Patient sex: M
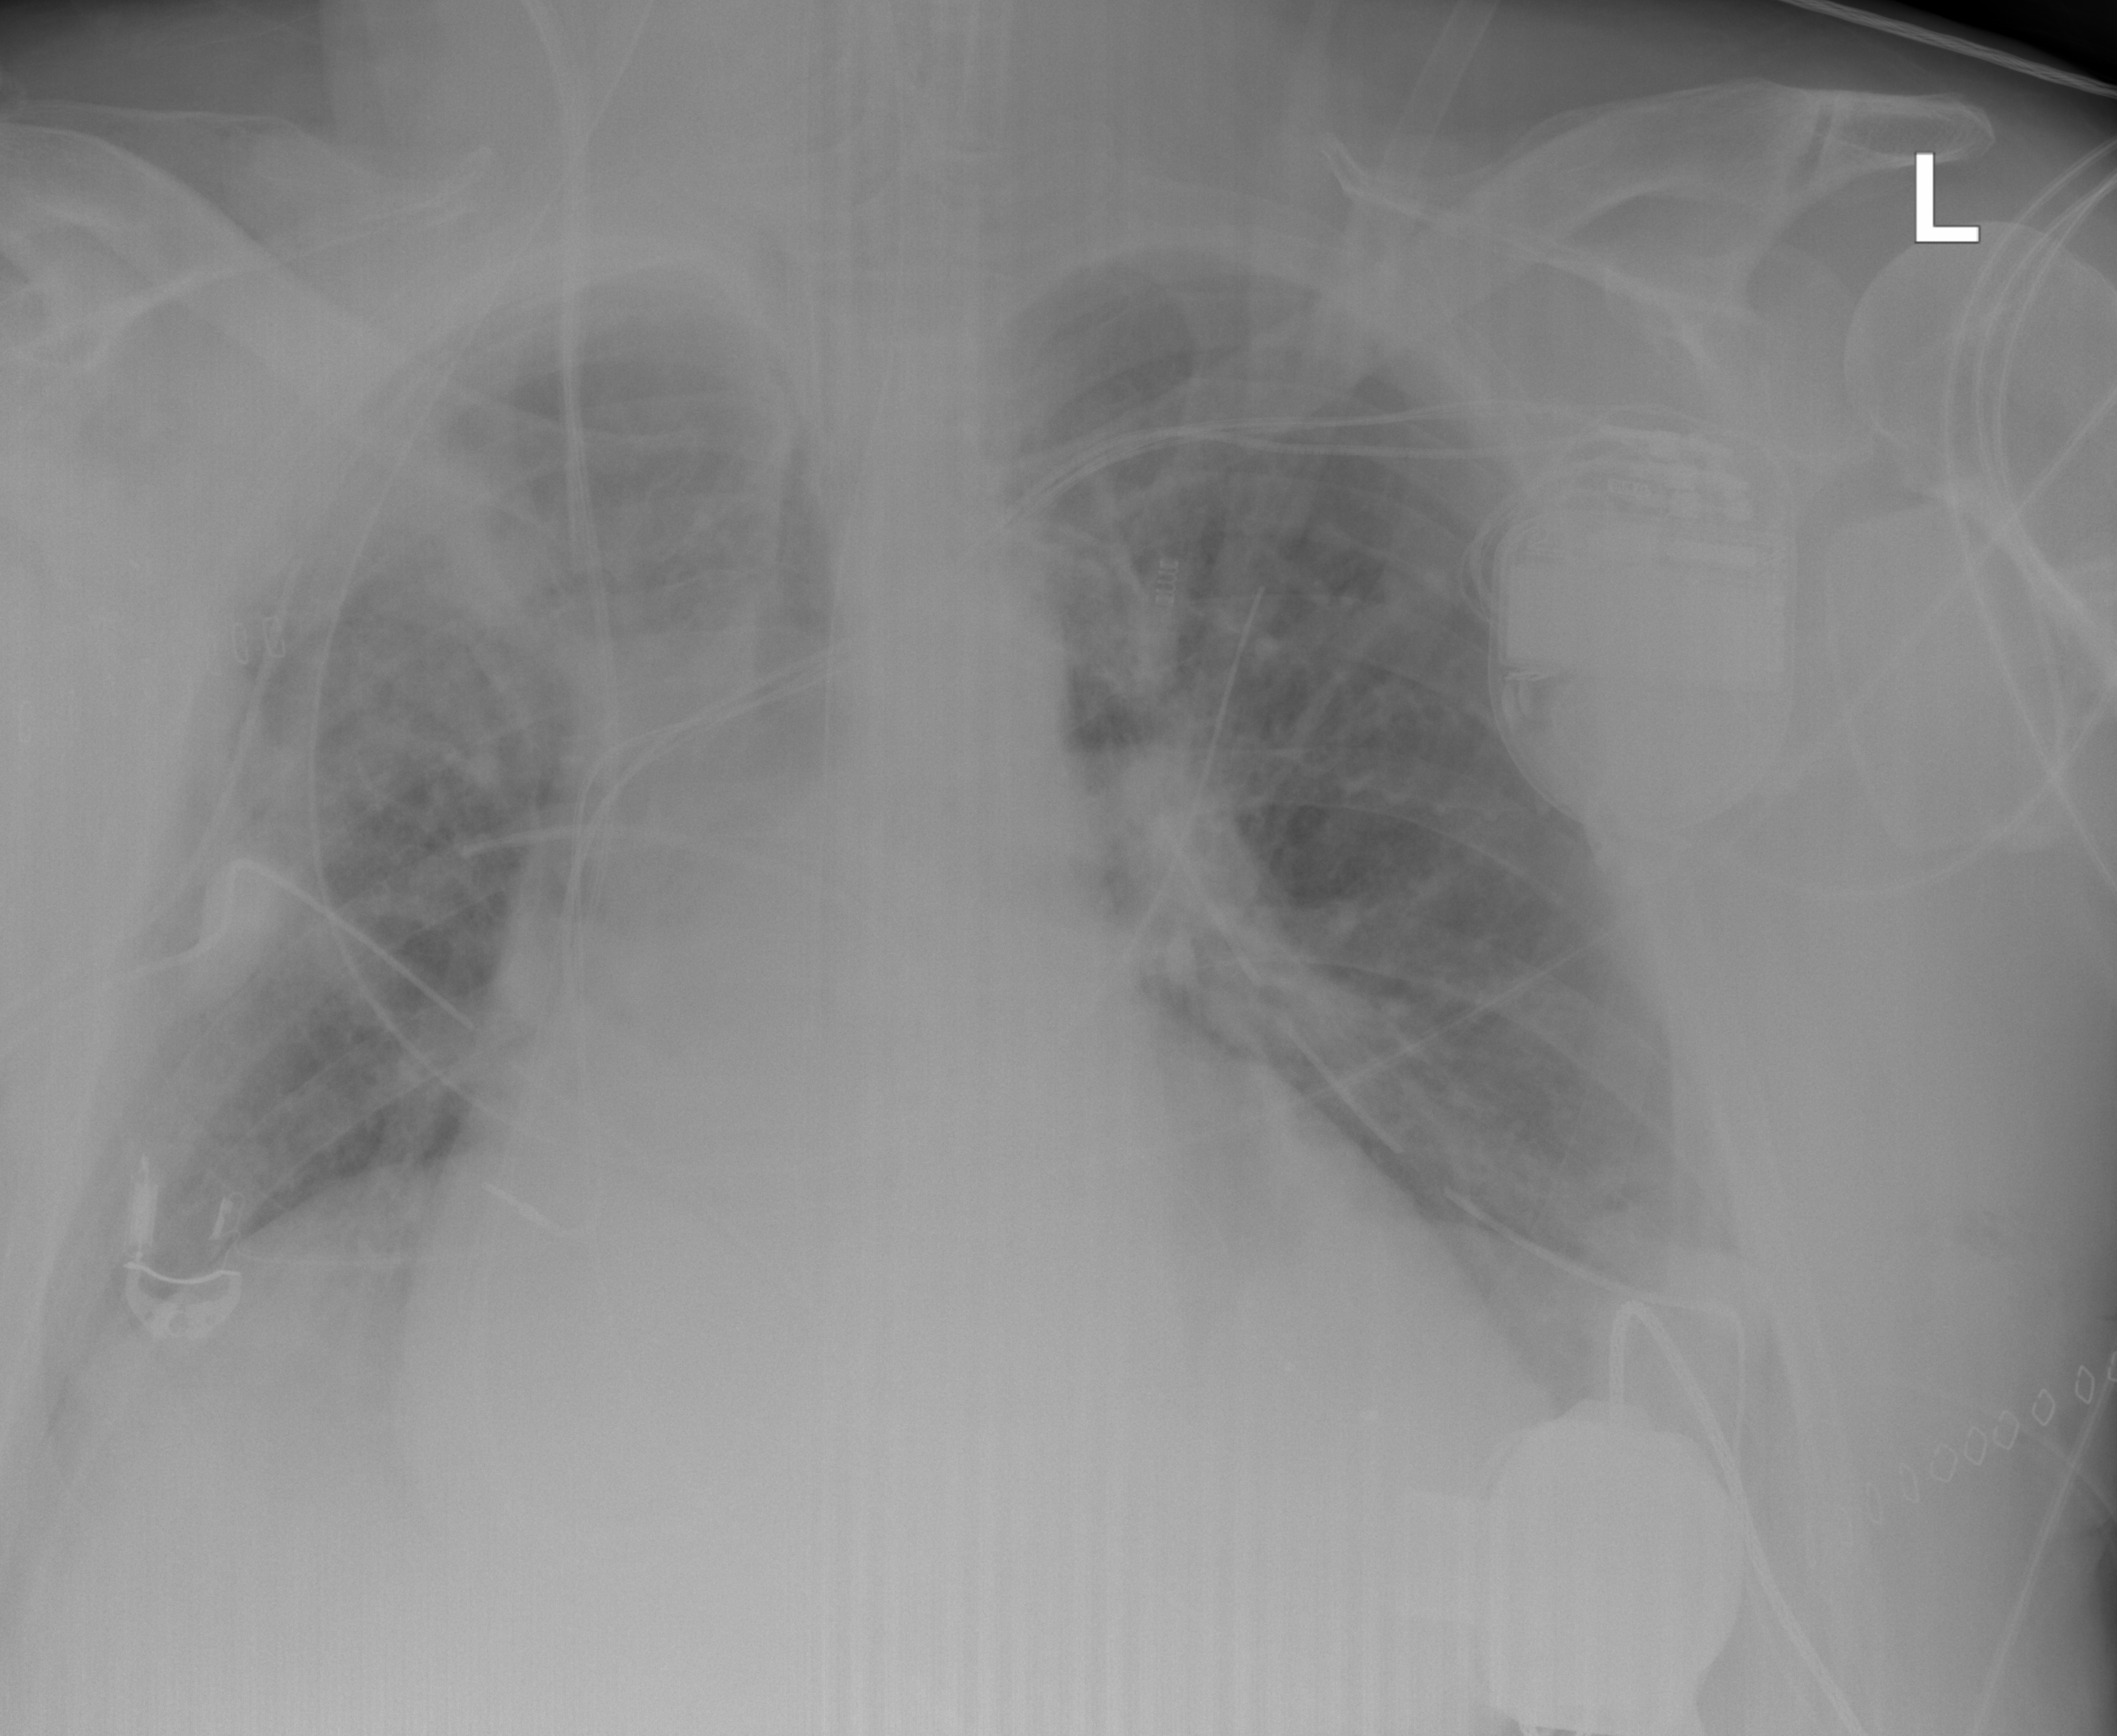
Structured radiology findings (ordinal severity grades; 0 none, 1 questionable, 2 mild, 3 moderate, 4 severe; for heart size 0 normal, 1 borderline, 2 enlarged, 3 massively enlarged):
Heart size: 2
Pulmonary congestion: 0
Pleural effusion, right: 0
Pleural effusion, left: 0
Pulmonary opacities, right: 0
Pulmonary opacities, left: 0
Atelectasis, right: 2
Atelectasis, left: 2